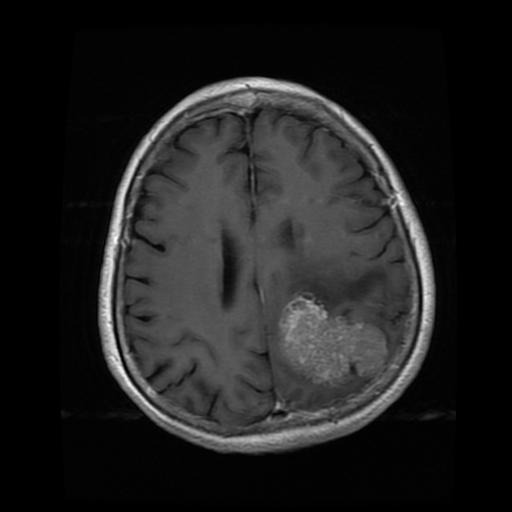
Label: meningioma